Свет является поперечной волной, то есть направление колебаний вектора напряженности электрического поля $\vec E$ перпендикулярно направлению распространения волны, который задается вектором $\vec k$. Иными словами, вектор $\vec E$ всегда лежит в плоскости, перпендикулярной направлению распространения. В связи с этим у света (как и любой другой электромагнитной волны) появляется совокупность характеристик, определяющих положение вектора $\vec E$ в этой плоскости. Эти характеристики определяют поляризацию света.  Если направление вектора $\vec E$ непостоянно и хаотически изменяется в этой плоскости, принимая равновероятно любые направления, то такой свет называется . Если направление вектора $\vec E$ остается строго постоянным, то такой свет называют . Если свет является смесью естественного и линейно поляризованного света, то такой свет называется . Процесс рассеяния света можно описать следующим образом. Падающая электромагнитная волна возбуждает в среде колебания электрических диполей, ориентированных в плоскости поляризации волны. Учтите, что колеблющийся диполь излучает волны преимущественно в направлении, перпендикулярном оси диполя (вдоль оси он вообще не излучает) и поляризованные преимущественно в плоскости, совпадающей с осью диполя.
Часть A. Излучение поляризатора (1.4 балла) Вам даны два поляризатора. На одном из них указано направление плоскостей поляризации излучения, которое поляризатор пропускает. Соберите оптическую систему, как показано на схеме:  Плоскость поляризации поляризатора 1 отмечена опорной красной линией и зеленым кружочком с нужной стороны. (Смотреть на поляризатор нужно с этой стороны, т.е. глаз должен видеть кружок зеленого цвета). На поляризаторе 2 проведена опорная линия красного цвета на стороне, отмеченной красным кружком. На этот поляризатор также нужно смотреть со стороны красного кружка.
Часть B. Поляризация лазерного излучения (0.6 балл)
Считая, что фотодетектор регистрирует интенсивность падающего на него излучения, определите, как зависят его показания от относительной ориентации поляризаторов 1 и 2.
Часть C. Поляризация рассеяния (1.7 баллов) Снова соберите установку как в первой части, только без поляризатора 2 и фотодетектора.
В установке, собранной при выполнении предыдущего пункта замените фонарик и поляризатор 2 на красный лазер. Проведите измерение показаний фотодетектора от ориентации поляризатора 1. На основании полученных результатов измерений сделайте вывод о степени поляризации лазерного излучения.
Часть D. Поворот плоскости поляризации (4 балла) Замените воду в пробирке на концентрированный раствор фруктозы. Фонарик замените на лазер. Поляризатор П2 используйте по необходимости.
Добавьте между пробиркой и фонариком поляризатор 2. Проведите аналогичные наблюдения. Качественно опишите зависимость интенсивности рассеяния от угла $\alpha$.
Часть E. Визуальное определение поворота плоскости поляризации (1.7 балла) Снова налейте в пробирку не менее $250~мл$ раствора фруктозы.
Измерьте, как зависит поворот плоскости поляризации излучения от следующих характеристик:
Замените красный лазер на зеленый лазер с поляризатором 2 и проведите аналогичные наблюдения.
Чем отличаются наблюдаемые картины?
Часть F. Радуга (0.6 балла) Замените лазер на фонарик и поляризатор.
На основании результатов выполнения части дайте объяснение наблюдений в пункте дайте объяснение наблюдений в пункте дайте объяснение наблюдений в пункте и дайте объяснение наблюдений в пункте и дайте объяснение наблюдений в пункте и . дайте объяснение наблюдений в пункте и . дайте объяснение наблюдений в пункте и .
Опишите наблюдаемую картину. На основании результатов, полученных в предыдущих заданиях, дайте объяснение наблюдаемой картине.
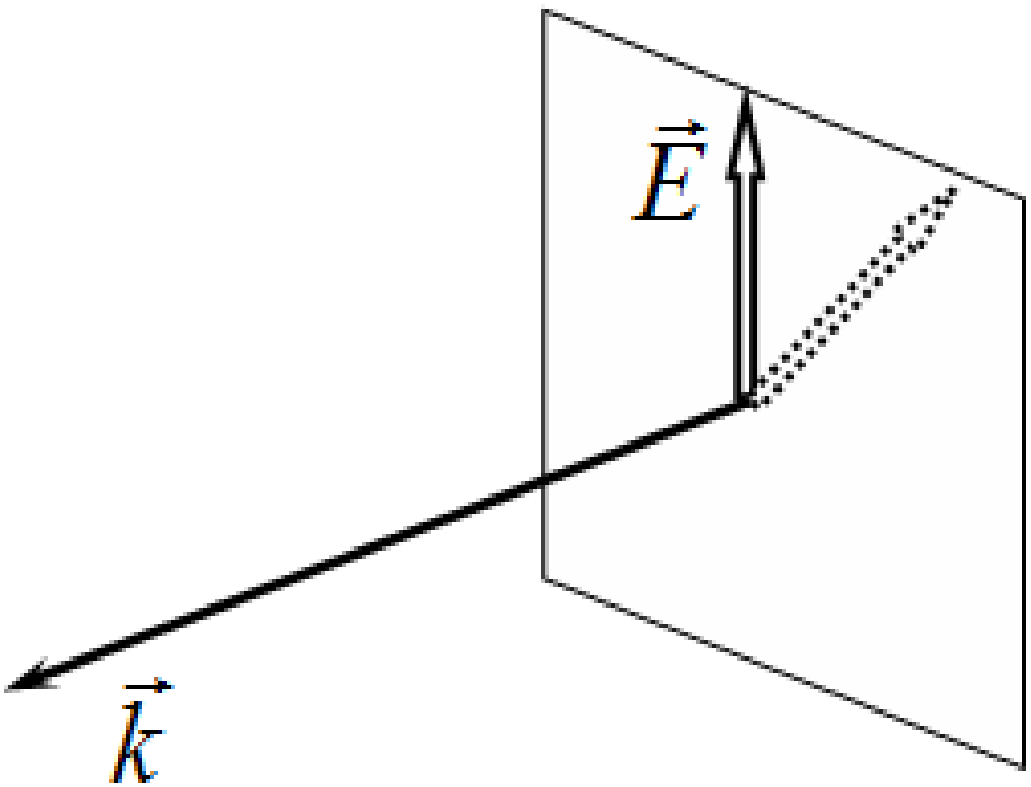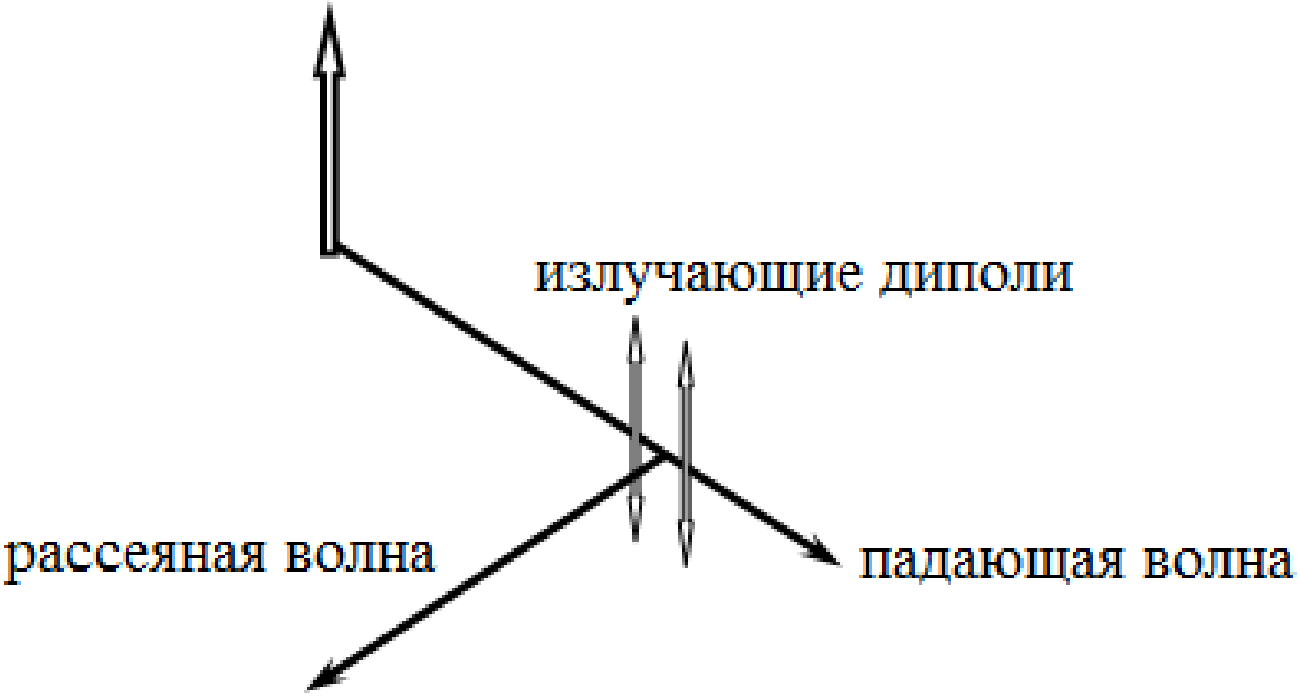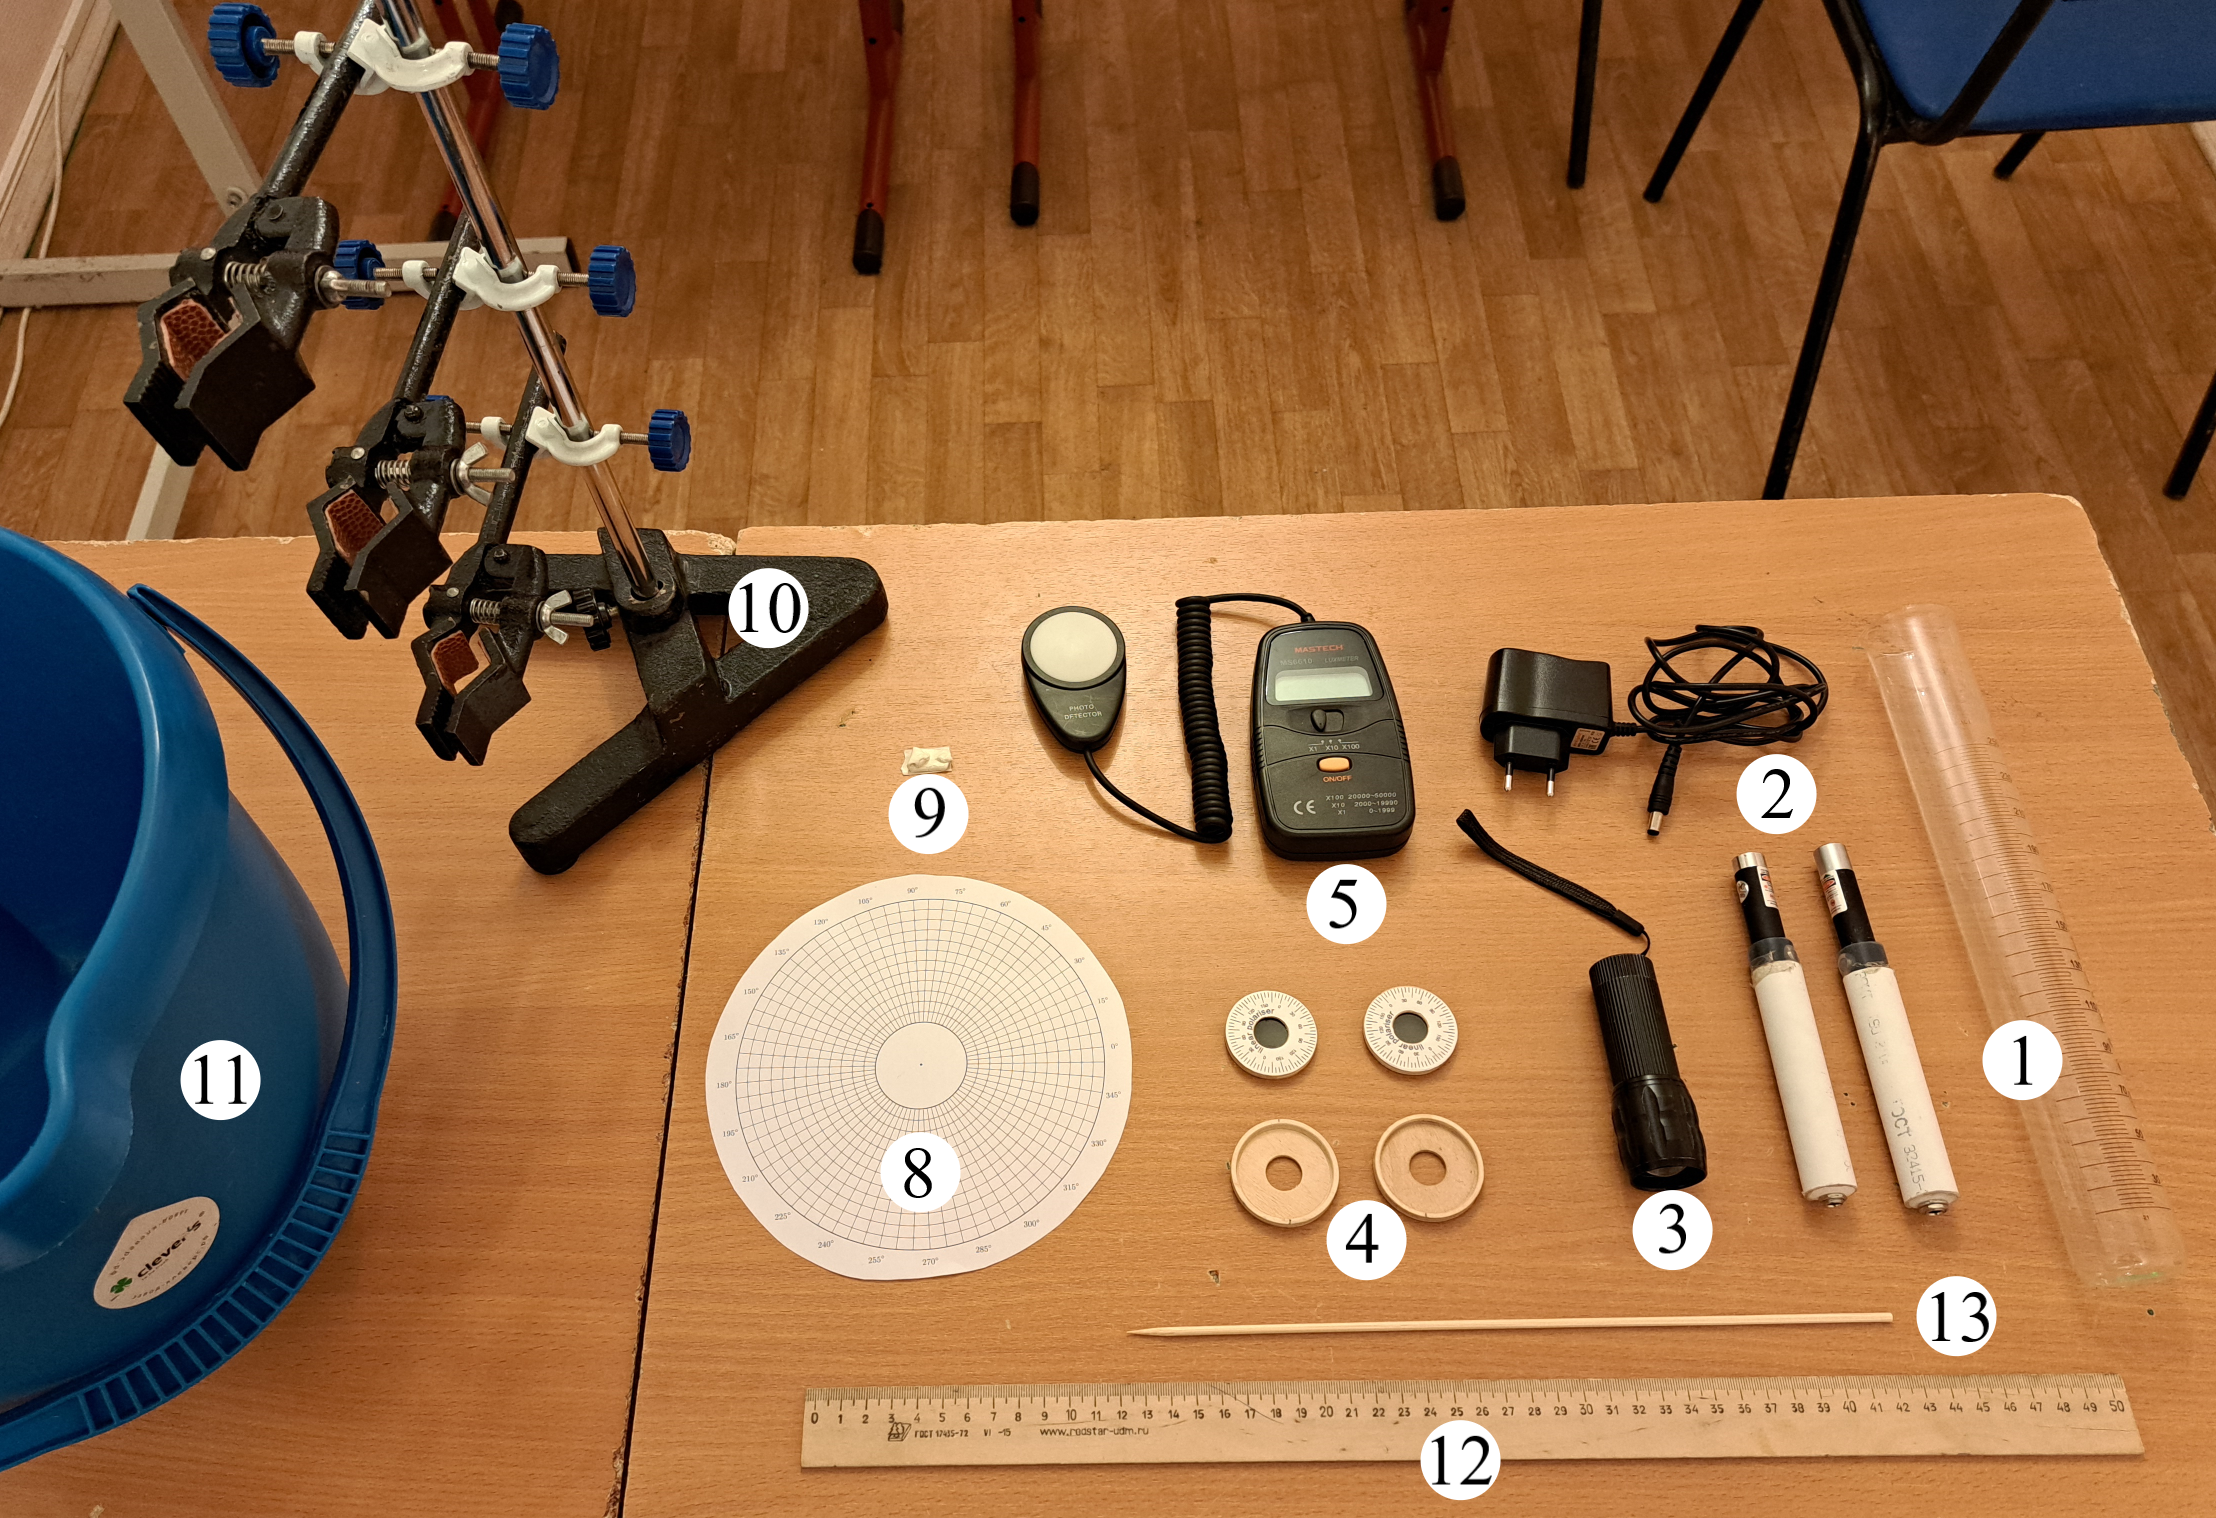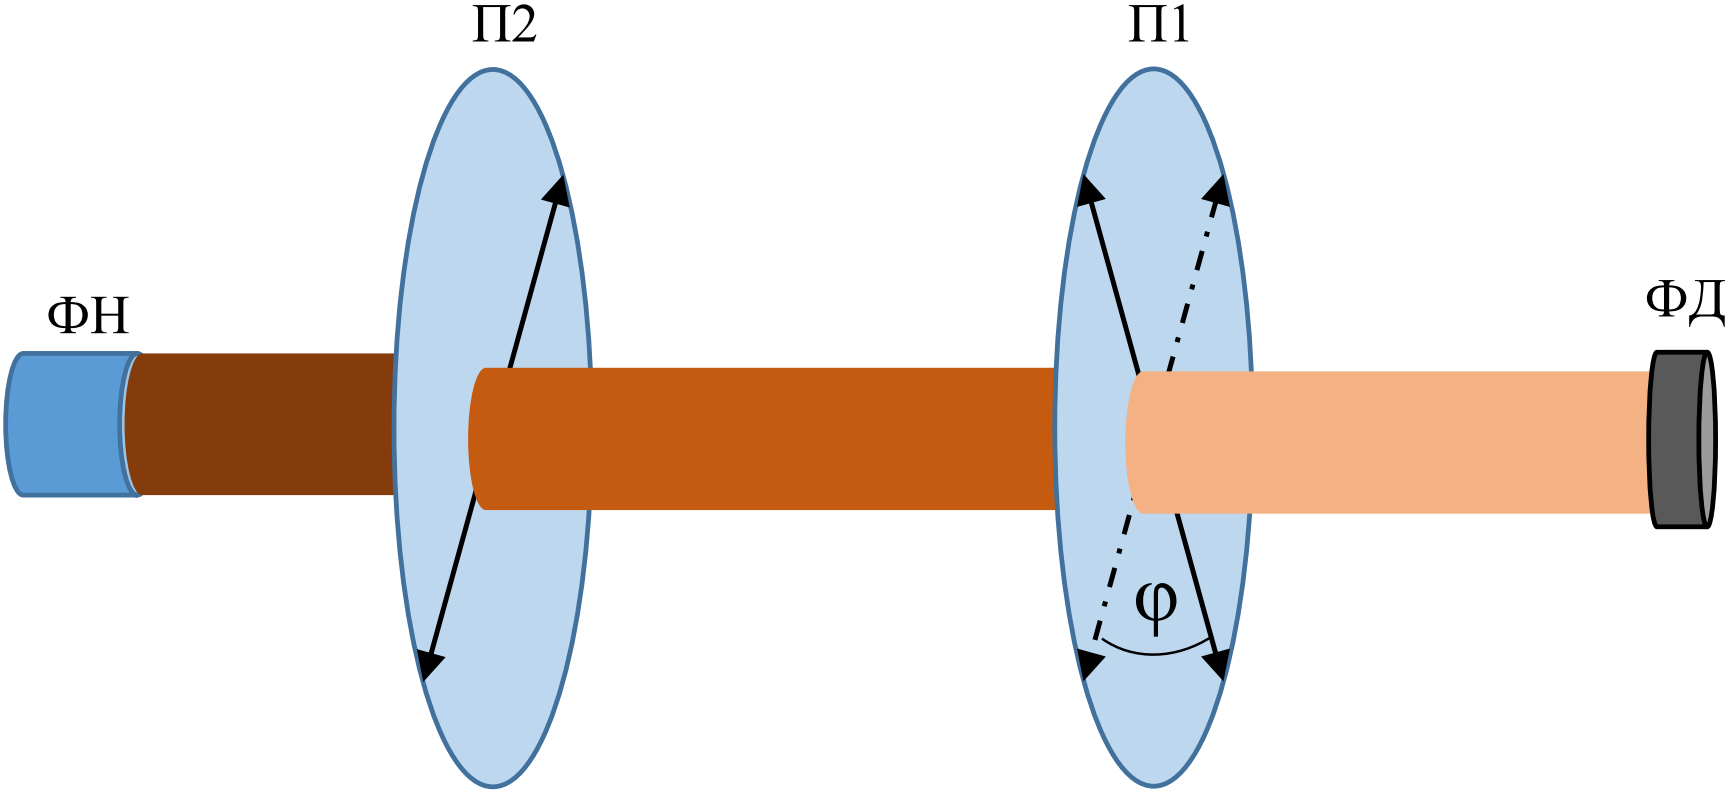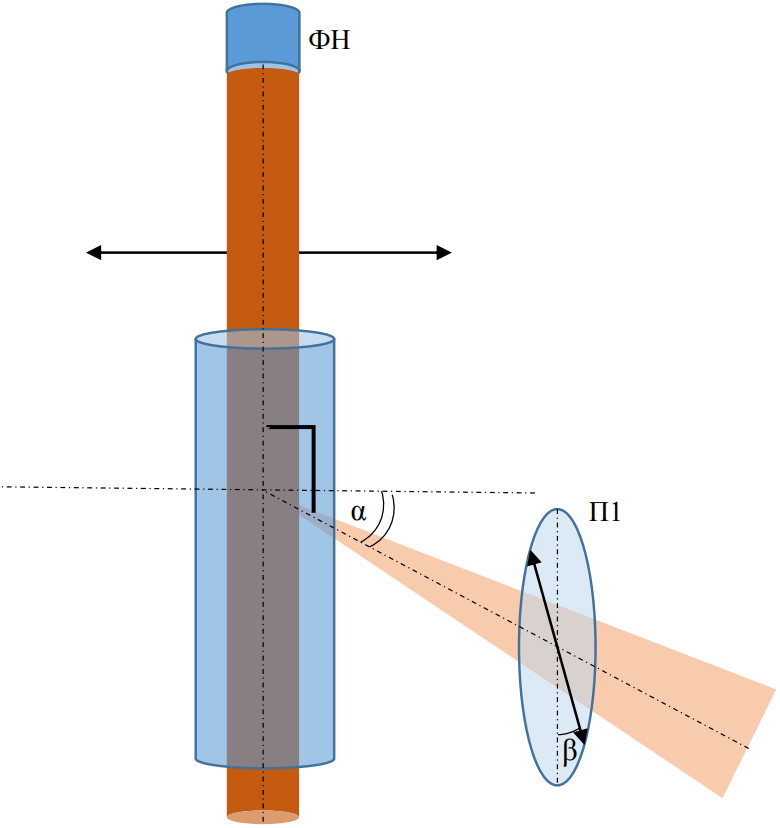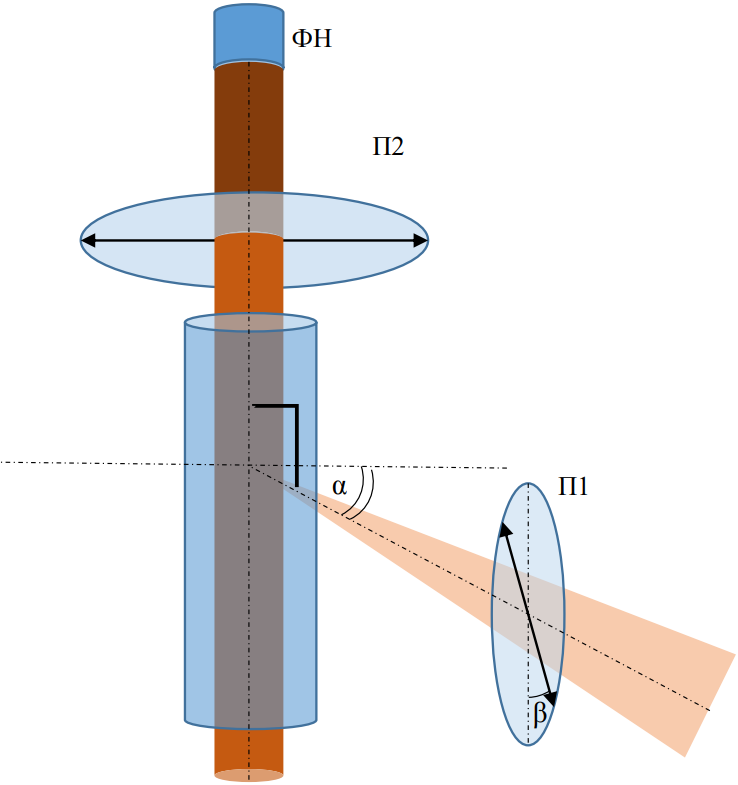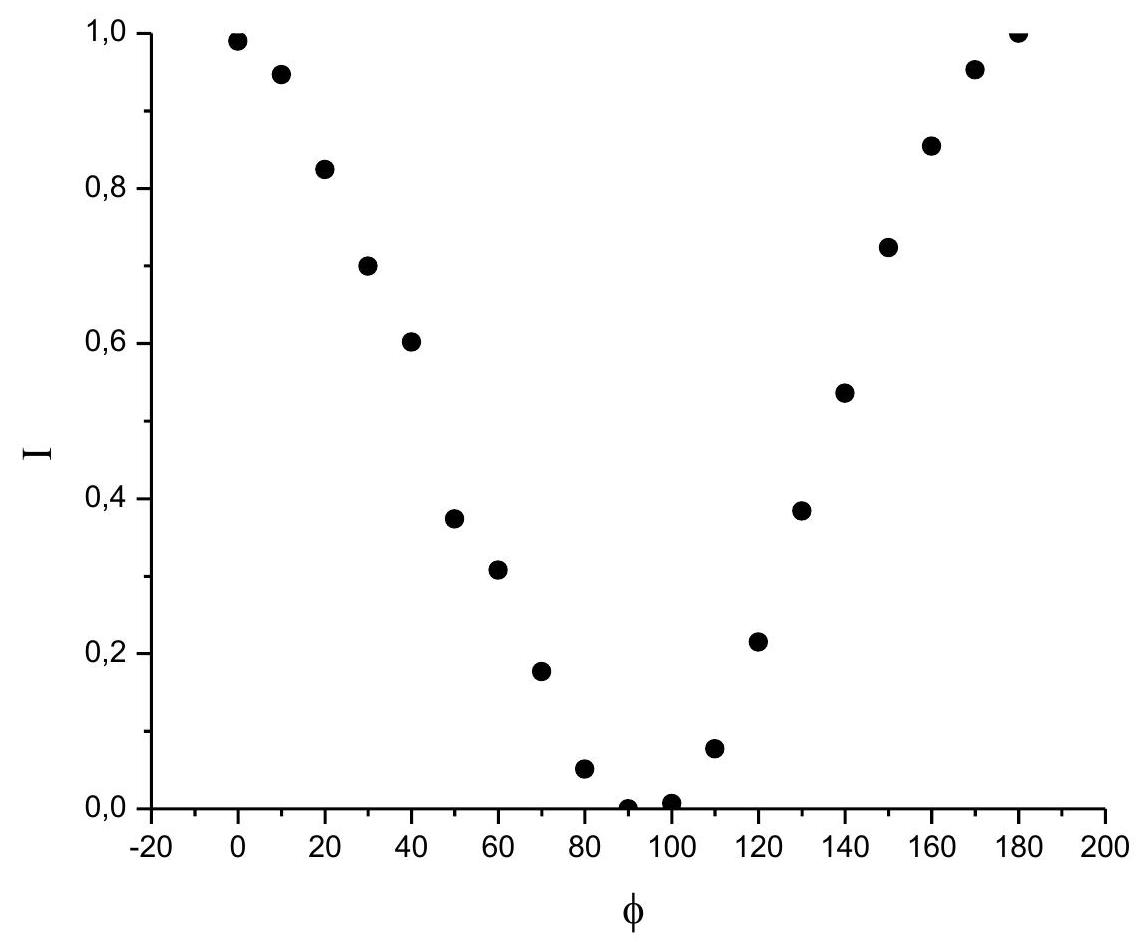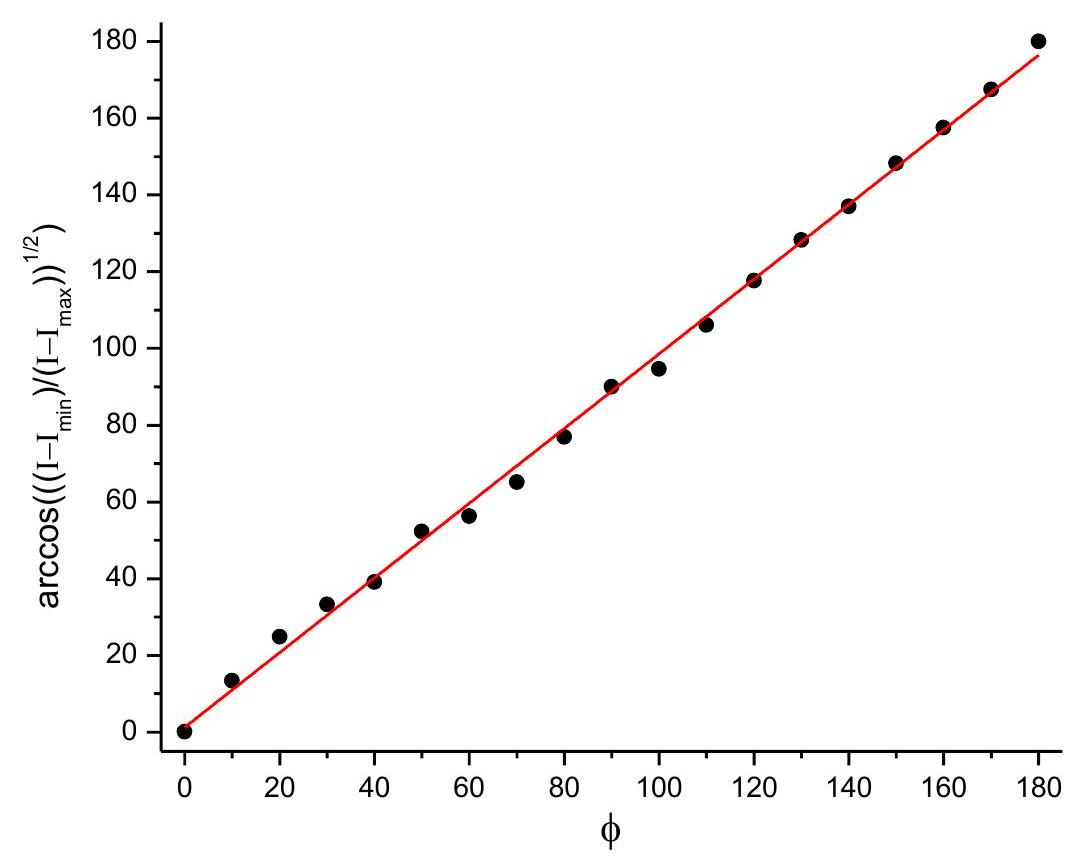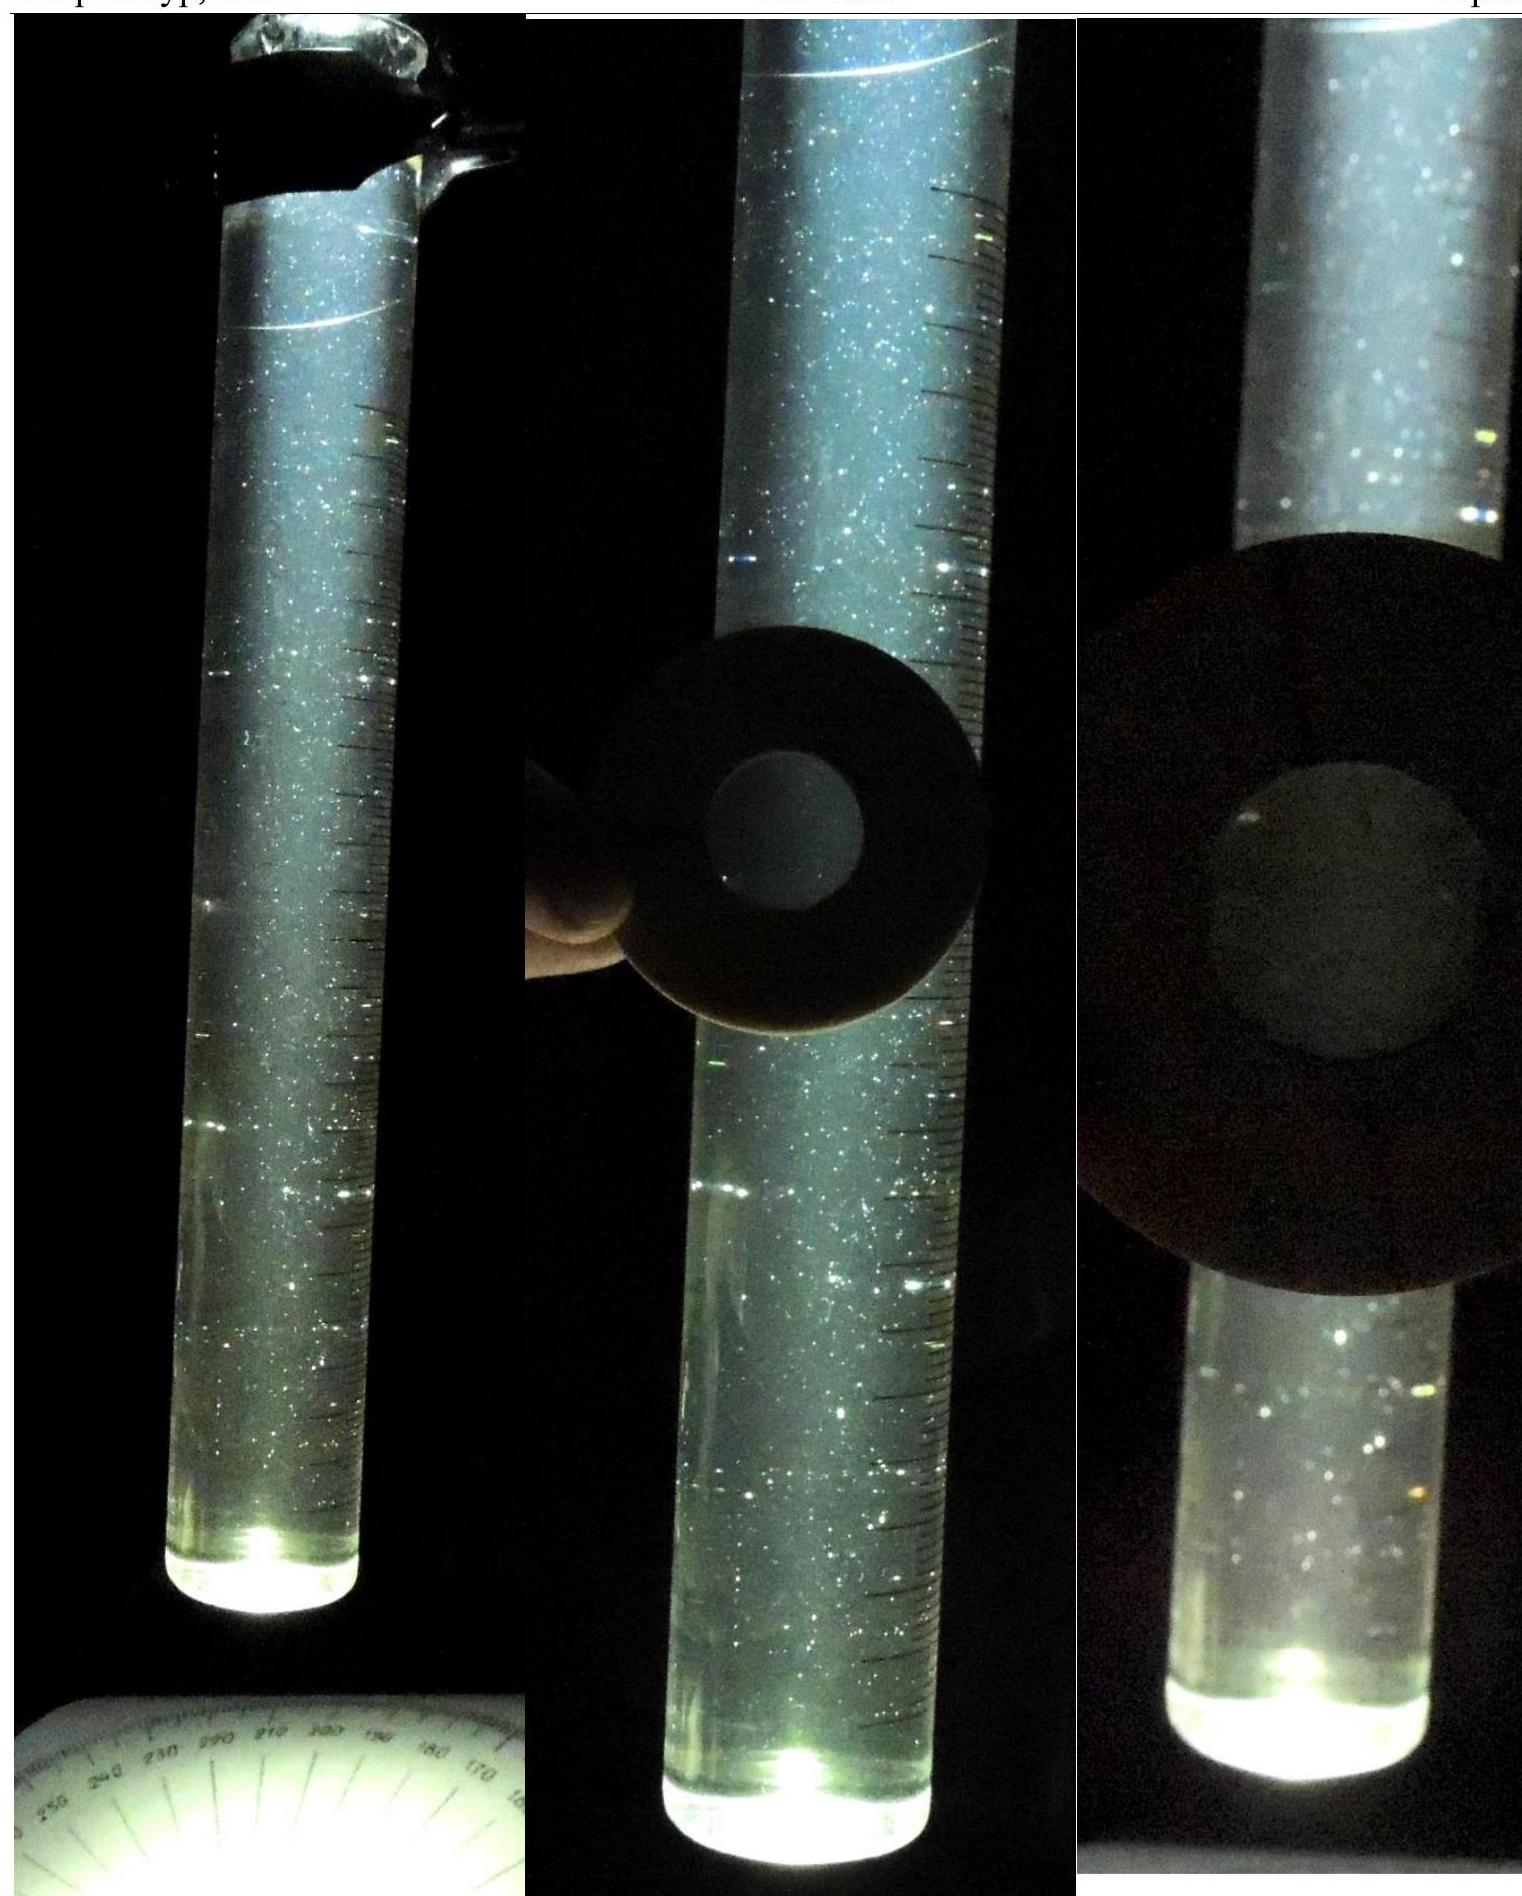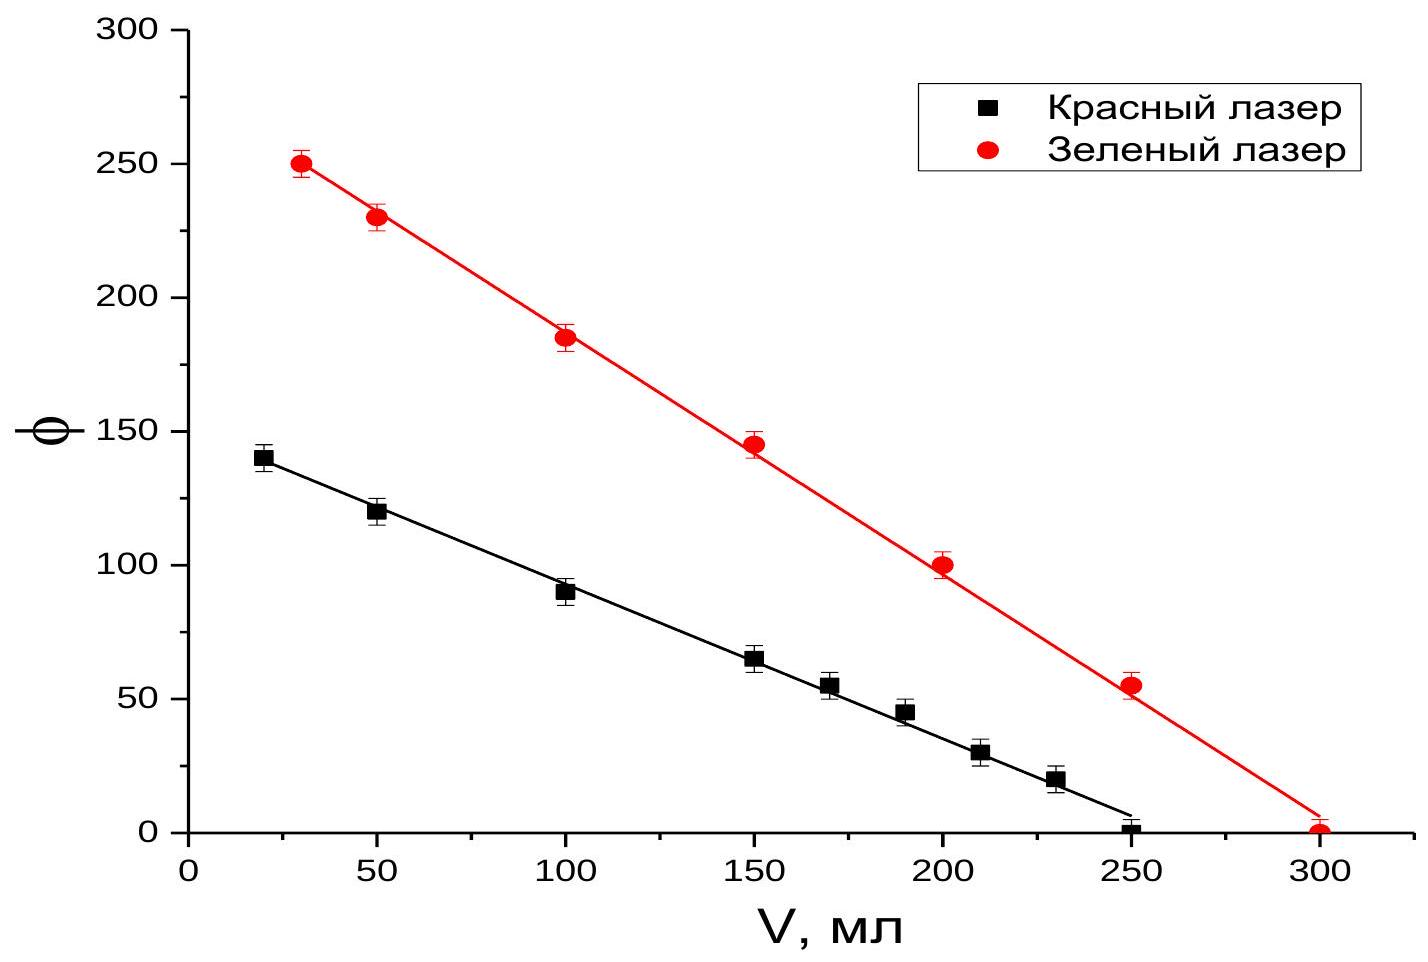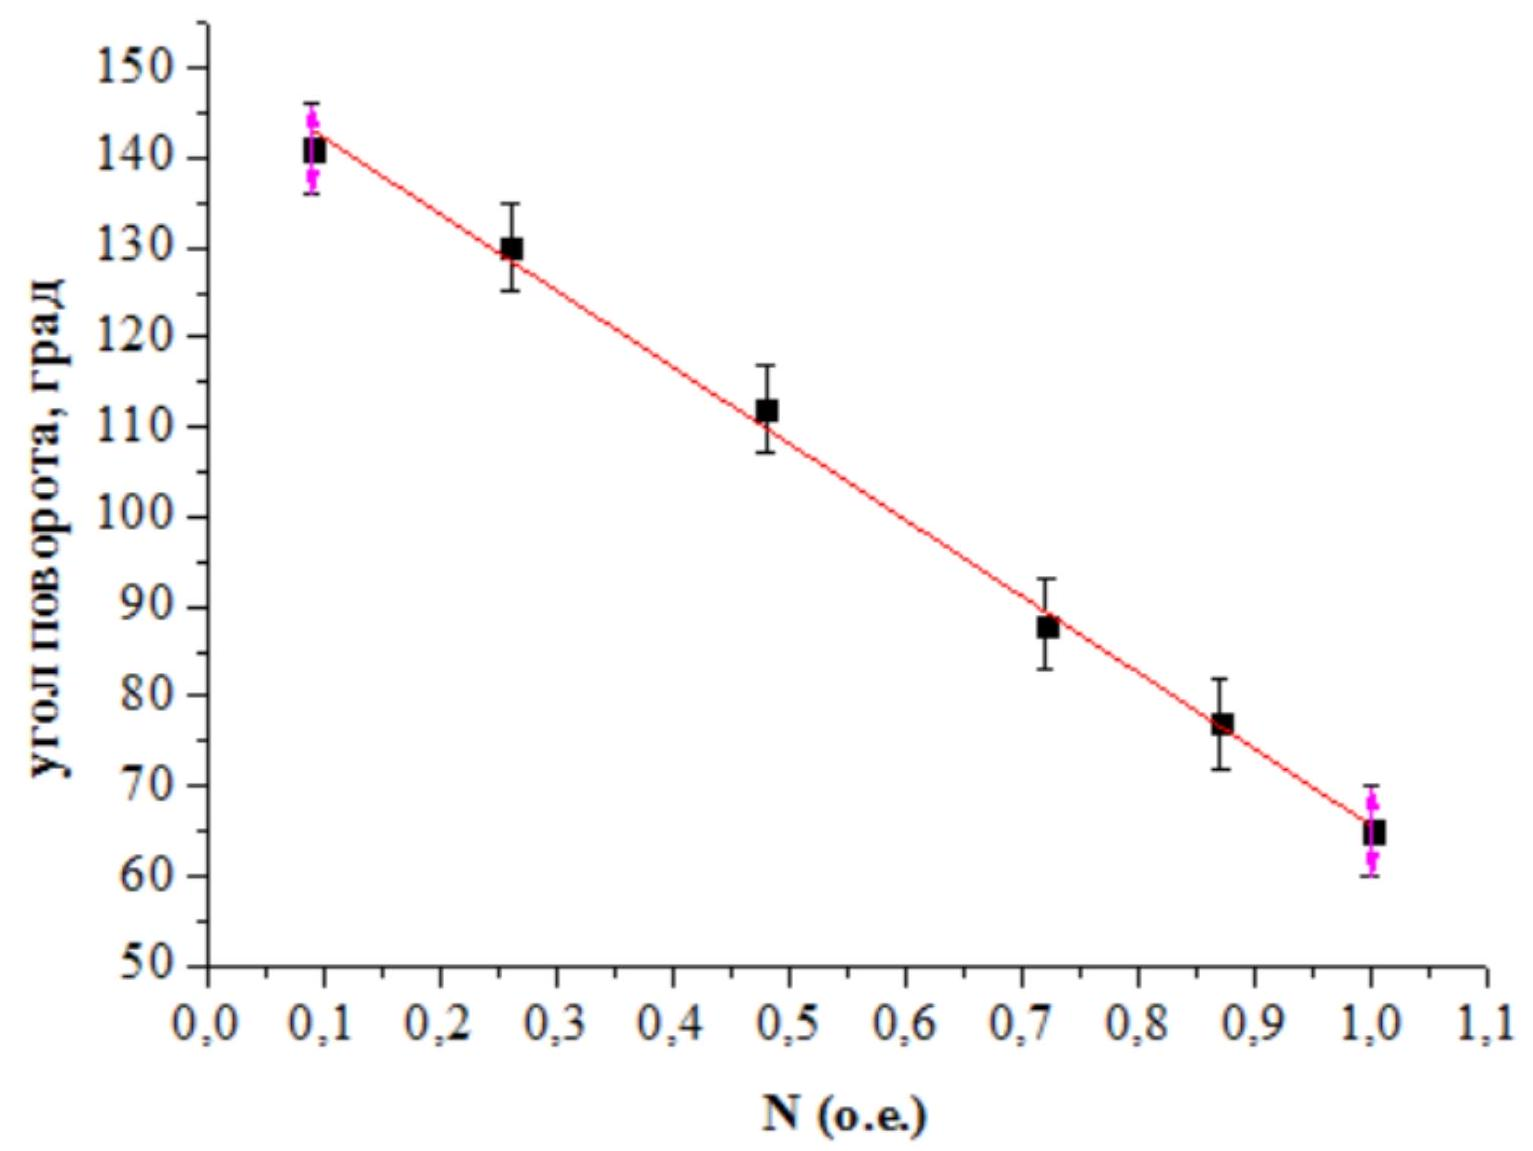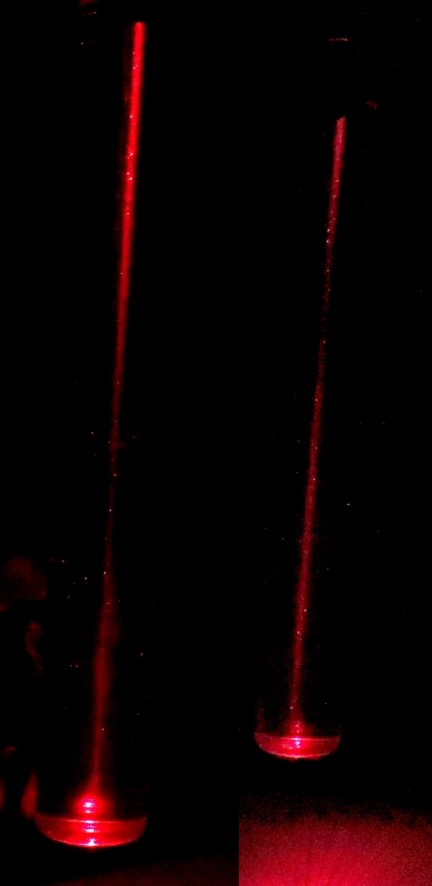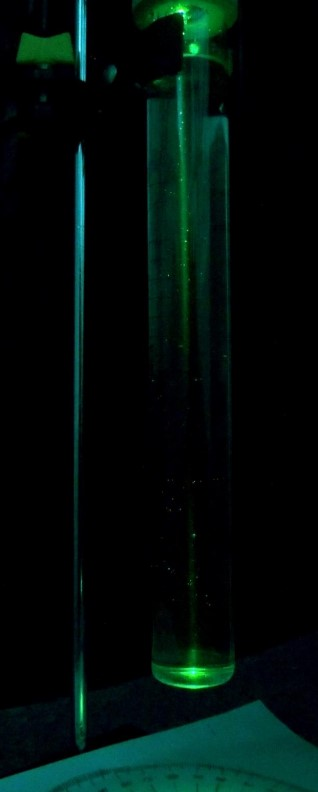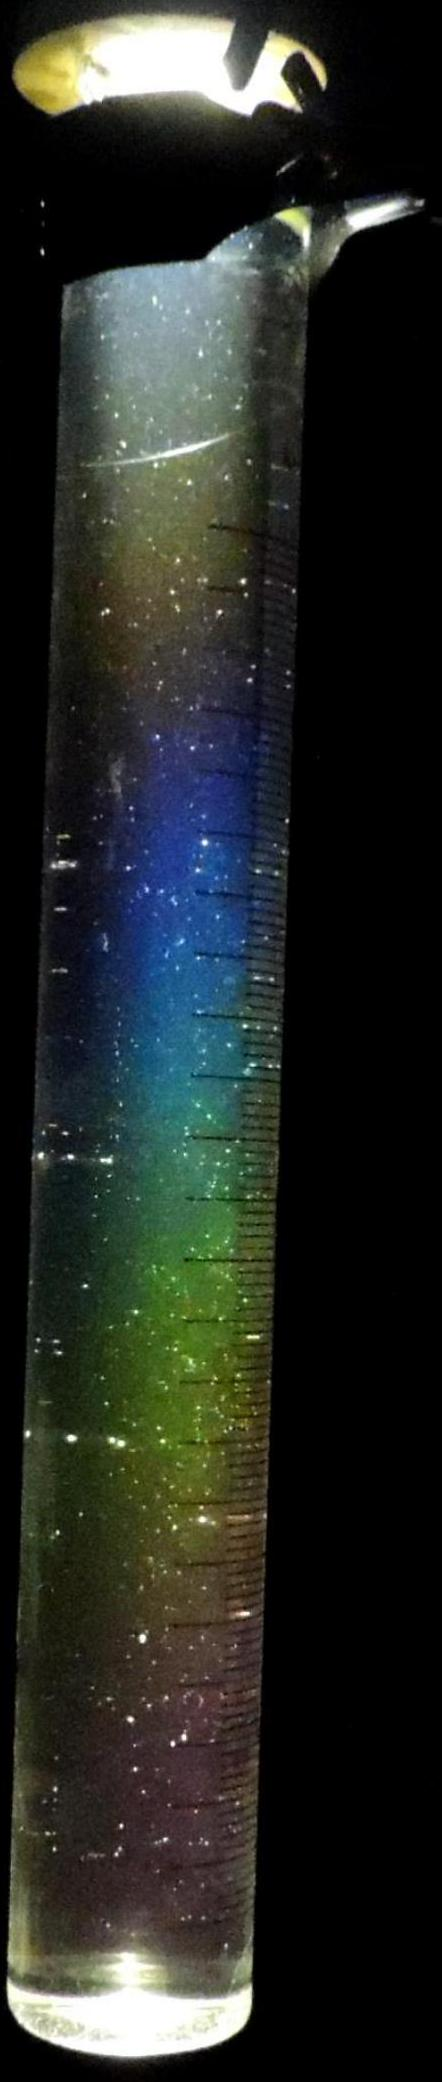
Считая, что фотодетектор регистрирует интенсивность падающего на него излучения, определите, как зависят его показания от относительной ориентации поляризаторов 1 и 2. На основании результатов измерений и данных о главной плоскости пропускания поляризатора 1 определите главную плоскость пропускания второго поляризатора, т.е. угол между опорной линией (синей) и главной плоскостью пропускания. ВАЖНО! Категорически запрещается наносить на поляризатор какие-либо пометки.

 Зависимость $I$ от угла $\varphi$ между поляризаторами:

$\varphi,~{}^\circ$0102030405060$I,~о.е.$9.28.98.07.05.03.12.6        $\varphi,~{}^\circ$708090100110120130$I,~о.е.$1.60.640.250.300.841.893.18        $\varphi,~{}^\circ$140150160170180100 $I,~о.е.$4.345.776.777.527.880.30         

 Данный точки можно линеаризировать, используя закон Малюса:$$\begin{gathered}I=I_{pol} \cdot \cos ^{2}\left(\varphi-\varphi_{0}\right)+I_{0} \\I_{\max }=I_{p o l}-I_{0} \\\varphi=\varphi_{0}+\arccos \left(\sqrt{\frac{I-I_{0}}{I_{\max }-I_{0}}}\right)\end{gathered}$$

 Определение угла между опорной линией и главной осью второго поляризатора — задача простая. Необходимо расположить поляризаторы так, чтобы через поляризаторы проходило как можно меньше света от фонарика. В этом случае поляризаторы будут скрещены и их оси будут находиться под углом в $90~{}^\circ$.   Таким образом можно определить положение главной оси исследуемого поляризатора и определить угол между опорной линией и осью поляризации. Для нашего эксперимента он составил: $\Delta \varphi = 60\pm 5~{}^\circ $.

Ответ:

 Для нашего эксперимента он составил: $\Delta \varphi = 60\pm 5~{}^\circ $.
Решение: Зависимость $I$ от угла $\varphi$ между поляризаторами: $\varphi,~{}^\circ$0102030405060$I,~о.е.$9.28.98.07.05.03.12.6 $\varphi,~{}^\circ$708090100110120130$I,~о.е.$1.60.640.250.300.841.893.18 $\varphi,~{}^\circ$140150160170180100 $I,~о.е.$4.345.776.777.527.880.30  Данный точки можно линеаризировать, используя закон Малюса:$$\begin{gathered}I=I_{pol} \cdot \cos ^{2}\left(\varphi-\varphi_{0}\right)+I_{0} \\I_{\max }=I_{p o l}-I_{0} \\\varphi=\varphi_{0}+\arccos \left(\sqrt{\frac{I-I_{0}}{I_{\max }-I_{0}}}\right)\end{gathered}$$  Определение угла между опорной линией и главной осью второго поляризатора — задача простая. Необходимо расположить поляризаторы так, чтобы через поляризаторы проходило как можно меньше света от фонарика. В этом случае поляризаторы будут скрещены и их оси будут находиться под углом в $90~{}^\circ$. Таким образом можно определить положение главной оси исследуемого поляризатора и определить угол между опорной линией и осью поляризации. Для нашего эксперимента он составил: $\Delta \varphi = 60\pm 5~{}^\circ $. | $\varphi,~{}^\circ$ | 0 | 10 | 20 | 30 | 40 | 50 | 60 | | --- | --- | --- | --- | --- | --- | --- | --- | | $I,~о.е.$ | 9.2 | 8.9 | 8.0 | 7.0 | 5.0 | 3.1 | 2.6 | | | | | | | | | | | $\varphi,~{}^\circ$ | 70 | 80 | 90 | 100 | 110 | 120 | 130 | | $I,~о.е.$ | 1.6 | 0.64 | 0.25 | 0.30 | 0.84 | 1.89 | 3.18 | | | | | | | | | | | $\varphi,~{}^\circ$ | 140 | 150 | 160 | 170 | 180 | 100 | | | $I,~о.е.$ | 4.34 | 5.77 | 6.77 | 7.52 | 7.88 | 0.30 | | | | | | | | | | |
Ответ: Для нашего эксперимента он составил: $\Delta \varphi = 60\pm 5~{}^\circ $.

В установке, собранной при выполнении предыдущего пункта замените фонарик и поляризатор 2 на красный лазер. Проведите измерение показаний фотодетектора от ориентации поляризатора 1. На основании полученных результатов измерений сделайте вывод о степени поляризации лазерного излучения. Примечание. Излучение зеленого лазера можно считать неполяризованным.

Ответ:

 Результаты части 2 схожи с результатами, полученными в части 1 . То есть зависимость показаний фотодетектора от угла поворота поляризатора также есть функция, обладающая минимумом. Причем минимумом находится близко с нулем по показаниям люксметра. Такое поведение этой зависимости говорит о том, что излучения красного лазера является поляризованным.
Ответ: Результаты части 2 схожи с результатами, полученными в части 1 . То есть зависимость показаний фотодетектора от угла поворота поляризатора также есть функция, обладающая минимумом. Причем минимумом находится близко с нулем по показаниям люксметра. Такое поведение этой зависимости говорит о том, что излучения красного лазера является поляризованным.

Визуально определите следующие характеристики процесса рассеяния поляризованного света молоком: Определите, является ли рассеянное излучение поляризованным.Плоскость поляризации рассеянного излучения (угол между плоскостью поляризации излучения и направлением распространения света в жидкости – $\beta$).Как поляризация рассеянного света зависит от направления распространения (от угла меду плоскостью поляризации поляризатора 1 и направлением распространения рассеянного света – $\alpha$.
Решение: Из аналитических соображений, а также при выполнении заданий А1 и В1 видно, что если смотреть через поляризатор на свет с естественной (случайной поляризацией) то, при вращении поляризатора не будет заметно ни каких изменений. Поляризатор просто уменьшает интенсивность проходящего излучения в два раза.Если испускаемый или рассеиваемый объектами свет будет линейно-поляризован, то при вращении поляризатора изображение будет меняться. Если плоскость пропускания поляризатора совпадает с плоскостью поляризации излучения - не будет видно ни каких изменений по сравнению с картиной, наблюдаемой в отсутствии поляризатора между глазом и рассматриваемым объектом. Если плоскость пропускания поляризатора перпендикулярна плоскости поляризации излучения, то изображение объекта полностью пропадет. При наблюдении рассеянного света видно, что если направление распространения луча перпендикулярно плоскости пропускания поляризатора $(\beta=90^{\circ})$, то мы видим рассеянный «столб света» без изменений.Если же направление распространения света лежит в плоскости поляризации $(\beta=0)$, то он полностью пропадает. Данное наблюдение свидетельствует о том, что рассеянный свет является плоско-поляризованным.При этом рассеяние во все стороны происходит с одинаковой интенсивностью, что легко установить из соображений симметрии относительно оси пучка света от фонарика.

Добавьте между пробиркой и фонариком поляризатор 2. Проведите аналогичные наблюдения. Качественно опишите зависимость интенсивности рассеяния от угла $\alpha$.
Решение: При линейно-поляризованном свете наблюдаемая картина несколько изменяется. Рассеянный свет все так-же плоско-поляризован в плоскости перпендикулярной направлению распространения рассеиваемого луча. Но интенсивность рассеяния зависит от направления наблюдения. Максимально интенсивно рассеяние происходит в направлении перпендикулярном плоскости поляризации рассеиваемого луча света. В направлении, лежащем в плоскости поляризации луча света, рассеяние практически не идет.$$I\left(\alpha=90^{0}\right)=I_{M A X} \\I(a=0) \approx 0$$

Измерьте, как зависит поворот плоскости поляризации излучения от следующих характеристик: Длины пути излучения в раствореКонцентрации раствора. На основании измеренных величин предложите аналитическую зависимость угла поворота плоскости поляризации от концентрации раствора и пройденного расстояния. Найдите коэффициенты в предложенной зависимости. Выполните измерение для двух предоставленных лазеров

 Измерение зависимости поворота плоскости поляризации от длины пути излучения в растворе производится методом простого удаления части раствора с помощью шприца с надетой на него силиконовой трубкой.Для экономии времени, при определении поляризации выходящего излучения используется «метод скрещенных поляризаторов». Из теории и результатов предыдущих заданий следует, что если плоскость пропускания поляризатора перпендикулярна плоскости поляризации излучения, то на выходе из поляризатора будет минимально возможная яркость света.Расположив поляризатор П1 после пробирки, вращая поляризатор П1 необходимо добиться максимально возможного затемнения луча. Даже определение минимума «на глаз» дает достаточную точность для данной работы.Для изучения поворота плоскости поляризации зеленого света необходимо использовать поляризатор П2, располагая его между лазером и пробиркой с раствором.Поскольку необходимо определить на сколько повернулась поляризация света, то даже нет необходимости прибавлять $90^{\circ}$ к результатам измерений. То если найти положение выходного поляризатора, при котором наблюдается минимум интенсивности на фотодетекторе, без прохождения света через раствор, а потом найти аналогичное положение поляризатора с уже прошедшем через раствор пучком, то разность углов поворота выходного поляризатора и будет углом поворота плоскости поляризации раствором.Поскольку сечение пробирки постоянно, то вместо измерения толщины столба жидкости достаточно измерять объем раствора внутри пробирки.Измерение длины шкалы миллиметровкой позволяет получить коэффициент пропорциональности:$$h/V=0.0913~см/ мл$$Результаты измерений положения поляризатора, при котором достигается минимальная яркость луча при его прохождении, приведены в таблице:

$$Красный~~лазер$$$$Зеленый~~лазер$$$V,~мл$$\Delta V,~мл$$\varphi,~град$$\Delta\varphi,~град$$\Delta V,~мл$$\Delta V,~мл$$\varphi,~град$$\Delta\varphi,~град$2502053022505230220550223052102305100218551902455150214551702555200210051502655250255510029053002055021205    2021405    

 Построим графики полученных зависимостей:

 Из полученных графиков видно, что угол поворота плоскости поляризации излучения в растворе фруктозы является линейной функцией глубины проникновения света в раствор. Тангенсы углов наклона линейной аппроксимации:$\frac{\Delta \varphi}{\Delta V}=-0.58~ \frac{град }{ мл }$ для красного лазера$\frac{\Delta \varphi}{\Delta V}=-0.90 ~\frac{град }{мл }$ для зеленого лазераДля измерения зависимости угла поворота от концентрации фруктозы будем удалять часть раствора фруктозы, доливая такое же количество воды (водный раствор молока). Для того, чтобы раствора фруктозы хватило на следующее упражнение, будем использовать $150~ мл$. раствора. Измерение будем проводить только с красным лазером.Начальная концентрация фруктозы не известна. Будем считать концентрацию раствора в относительных единицах, то есть отношение концентрации разбавленного раствора к его начальной концентрации.Данные измерений и расчетов приведены в таблице

$\Delta V,~мл$$N,~о.е.$$\varphi,~град$$\Delta\varphi,~град$01.00655200.87775250.72885500.481125700.2613051000.091415

 Построим график полученной зависимости:

 Из графика видно, что данная зависимость так же является линейной.Из двух полученных зависимостей, можно сделать вывод о том, что угол поворота плоскости поляризации излучения можно определить по следующей формуле:$$\delta \varphi=k \cdot N L$$Из полученных данных и углов наклона линий аппроксимации получаем следующую зависимость:$k=0.58\cdot 10^{-2} \frac{град }{см\cdot о.е.}-$ для красного лазера$k=0.90 \cdot10^{-2} \frac{град}{см\cdot о.е.}-$ для зеленого лазера
Решение: Измерение зависимости поворота плоскости поляризации от длины пути излучения в растворе производится методом простого удаления части раствора с помощью шприца с надетой на него силиконовой трубкой.Для экономии времени, при определении поляризации выходящего излучения используется «метод скрещенных поляризаторов». Из теории и результатов предыдущих заданий следует, что если плоскость пропускания поляризатора перпендикулярна плоскости поляризации излучения, то на выходе из поляризатора будет минимально возможная яркость света.Расположив поляризатор П1 после пробирки, вращая поляризатор П1 необходимо добиться максимально возможного затемнения луча. Даже определение минимума «на глаз» дает достаточную точность для данной работы.Для изучения поворота плоскости поляризации зеленого света необходимо использовать поляризатор П2, располагая его между лазером и пробиркой с раствором.Поскольку необходимо определить на сколько повернулась поляризация света, то даже нет необходимости прибавлять $90^{\circ}$ к результатам измерений. То если найти положение выходного поляризатора, при котором наблюдается минимум интенсивности на фотодетекторе, без прохождения света через раствор, а потом найти аналогичное положение поляризатора с уже прошедшем через раствор пучком, то разность углов поворота выходного поляризатора и будет углом поворота плоскости поляризации раствором.Поскольку сечение пробирки постоянно, то вместо измерения толщины столба жидкости достаточно измерять объем раствора внутри пробирки.Измерение длины шкалы миллиметровкой позволяет получить коэффициент пропорциональности:$$h/V=0.0913~см/ мл$$Результаты измерений положения поляризатора, при котором достигается минимальная яркость луча при его прохождении, приведены в таблице: $$Красный~~лазер$$$$Зеленый~~лазер$$$V,~мл$$\Delta V,~мл$$\varphi,~град$$\Delta\varphi,~град$$\Delta V,~мл$$\Delta V,~мл$$\varphi,~град$$\Delta\varphi,~град$2502053022505230220550223052102305100218551902455150214551702555200210051502655250255510029053002055021205 2021405 Построим графики полученных зависимостей:  Из полученных графиков видно, что угол поворота плоскости поляризации излучения в растворе фруктозы является линейной функцией глубины проникновения света в раствор. Тангенсы углов наклона линейной аппроксимации:$\frac{\Delta \varphi}{\Delta V}=-0.58~ \frac{град }{ мл }$ для красного лазера$\frac{\Delta \varphi}{\Delta V}=-0.90 ~\frac{град }{мл }$ для зеленого лазераДля измерения зависимости угла поворота от концентрации фруктозы будем удалять часть раствора фруктозы, доливая такое же количество воды (водный раствор молока). Для того, чтобы раствора фруктозы хватило на следующее упражнение, будем использовать $150~ мл$. раствора. Измерение будем проводить только с красным лазером.Начальная концентрация фруктозы не известна. Будем считать концентрацию раствора в относительных единицах, то есть отношение концентрации разбавленного раствора к его начальной концентрации.Данные измерений и расчетов приведены в таблице $\Delta V,~мл$$N,~о.е.$$\varphi,~град$$\Delta\varphi,~град$01.00655200.87775250.72885500.481125700.2613051000.091415 Построим график полученной зависимости:  Из графика видно, что данная зависимость так же является линейной.Из двух полученных зависимостей, можно сделать вывод о том, что угол поворота плоскости поляризации излучения можно определить по следующей формуле:$$\delta \varphi=k \cdot N L$$Из полученных данных и углов наклона линий аппроксимации получаем следующую зависимость:$k=0.58\cdot 10^{-2} \frac{град }{см\cdot о.е.}-$ для красного лазера$k=0.90 \cdot10^{-2} \frac{град}{см\cdot о.е.}-$ для зеленого лазера | $$Красный~~лазер$$ | | | | $$Зеленый~~лазер$$ | | | | | --- | --- | --- | --- | --- | --- | --- | --- | | $V,~мл$ | $\Delta V,~мл$ | $\varphi,~град$ | $\Delta\varphi,~град$ | $\Delta V,~мл$ | $\Delta V,~мл$ | $\varphi,~град$ | $\Delta\varphi,~град$ | | 250 | 2 | 0 | 5 | 30 | 2 | 250 | 5 | | 230 | 2 | 20 | 5 | 50 | 2 | 230 | 5 | | 210 | 2 | 30 | 5 | 100 | 2 | 185 | 5 | | 190 | 2 | 45 | 5 | 150 | 2 | 145 | 5 | | 170 | 2 | 55 | 5 | 200 | 2 | 100 | 5 | | 150 | 2 | 65 | 5 | 250 | 2 | 55 | 5 | | 100 | 2 | 90 | 5 | 300 | 2 | 0 | 5 | | 50 | 2 | 120 | 5 | | | | | | 20 | 2 | 140 | 5 | | | | |

В качестве источника излучения используйте красный лазер. Внимательно рассмотрите столб рассеянного света и опишите наблюдаемую картину. Является ли интенсивность рассеяния лазерного излучения монотонно спадающей/возрастающей?Как изменится наблюдаемая картина если повернуть штатив с пробиркой вокруг вертикальной оси на $90^\circ$?
Решение: Наблюдаемая картина изображена на фотографии ниже:
Ответ: Нет, интенсивность рассеянного света, распространяющегося в выбранном направлении, меняется не монотонно. Присутствуют максимумы и минимумы.Максимумы и минимумы меняются местами.

Замените красный лазер на зеленый лазер с поляризатором 2 и проведите аналогичные наблюдения.
Ответ: Нет, интенсивность рассеянного света, распространяющегося в выбранном направлении, меняется не монотонно. Присутствуют максимумы и минимумы.Максимумы и минимумы меняются местами.

Чем отличаются наблюдаемые картины?
Ответ: Меняется частота следования максимумов и минимумов. Для зеленого света минимумы и максимумы интенсивности располагаются чаще.

На основании результатов выполнения части C дайте объяснение наблюдений в пункте E1 и E2 .
Ответ: Присутствие максимумов и минимумов интенсивности рассеянного излучения распространяющемся в выбранном направлении объясняется поворотом плоскости поляризации в растворе фруктозы. Максимум соответствует точке, в которой плоскость поляризации излучения перпендикулярна направлению наблюдения. Минимум — направление наблюдения лежит в плоскости поляризации. (См. пункт C.2)

Опишите наблюдаемую картину. На основании результатов, полученных в предыдущих заданиях, дайте объяснение наблюдаемой картине.
Решение: Наблюдаемая картина показана на фотографии ниже.
Ответ: Появление цветной спирали объясняется тем, что для различных длин волн скорость вращения поляризации раствором фруктозы отличается. (См. результаты части D).При этом, в какой-то точке луча становится возможной ситуация, когда свет с длиной волны соответствующей красному цвету поляризован в плоскости перпендикулярной направлению наблюдения, а для зеленого - направления наблюдения лежит в плоскости поляризации. В такой ситуации из белого свет будет «вырезан» зеленый цвет, а красный будет преобладать.Что получится, если вырезать один из цветов из белого света вы можете узнать из задачи про RGB-светодиод данной олимпиады.Стоит особо отметить, что в данном случае речь не идет о том, что в каждой точке мы видим тот цвет, для которого направление наблюдения является максимумом рассеяния. В таком случае мы получили бы классическую радугу, чего не происходит. Изменение цветов происходит скорее из-за обратного процесса - удаления части спектра.
Темы:
E, Оптика, Волновая оптика, IEPhO, Поляризация, Двулучепреломление, Рассеяние, Лазер